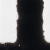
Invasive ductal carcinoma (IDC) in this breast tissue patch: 0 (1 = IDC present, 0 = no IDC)